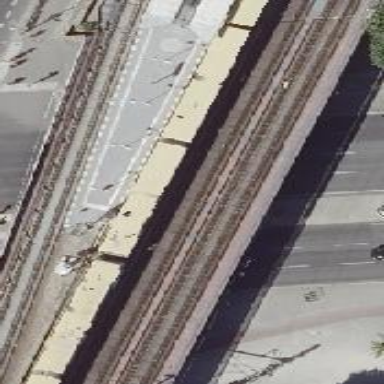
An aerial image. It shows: Bridge carrying electrified light rail tracks with ballastless railway construction.